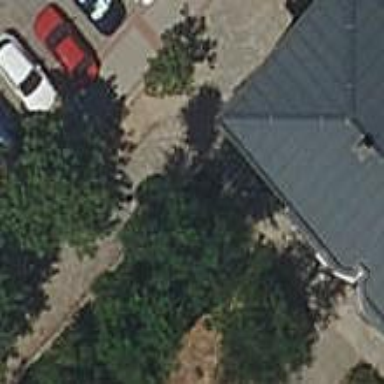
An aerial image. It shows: Paved steps.